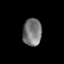
Tissue: lung
Cell type: Epithelial cells
Senescence score: 0.2105
Nuclear area (px): 504
Mean DAPI intensity: 119.994